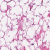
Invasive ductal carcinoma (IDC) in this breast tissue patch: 0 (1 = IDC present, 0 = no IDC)